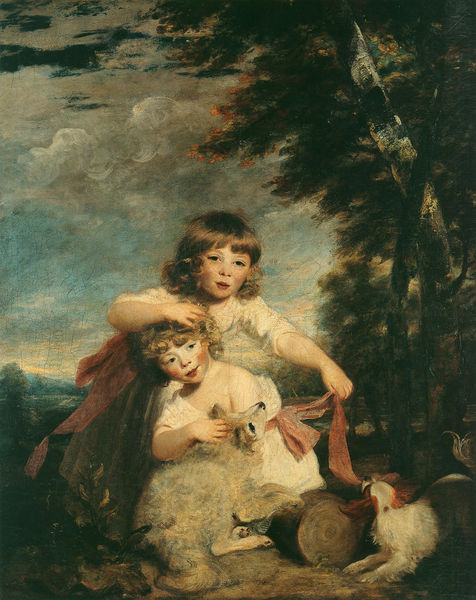
Titel: William Brummell und George Bryan Brummell
Künstler: Sir Joshua Reynolds
Institution: Kenwood, The Iveagh Bequest
Schlagwörter: baum, berg, himmel, kopf, schatten, wolken, bäume, landschaft, mädchen, sitzen, kleid, licht, schwarz, weiss, hund, rot, wolke, schleife, augen, öl, haare, kind, locken, schulter, kinder, schärpe, schürze, wangen, knabe, bänder, baumstumpf, hirnholz